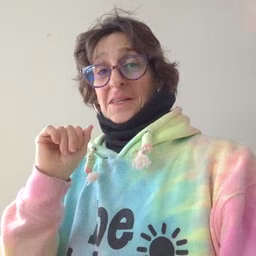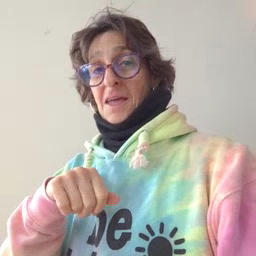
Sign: can